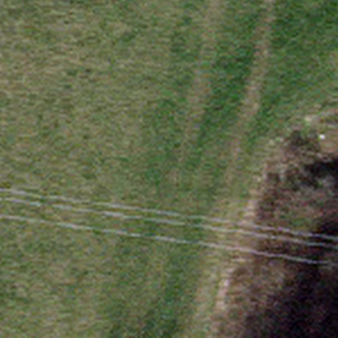
Label: other